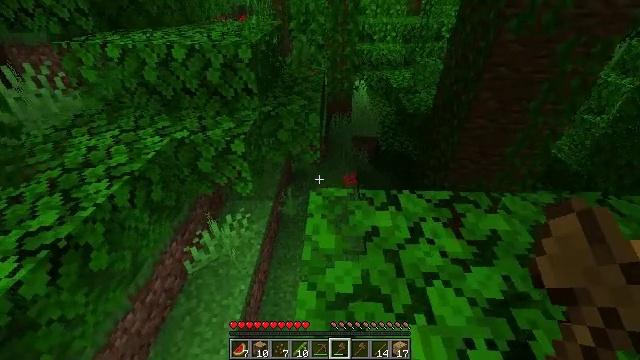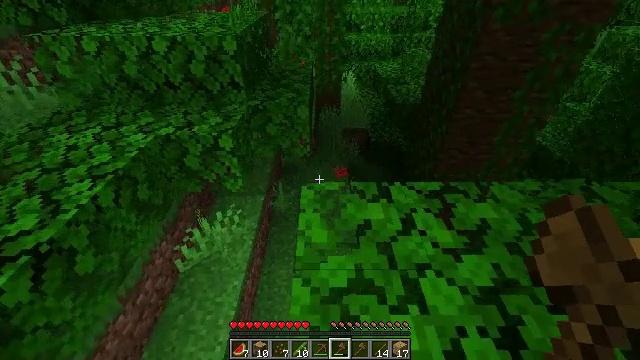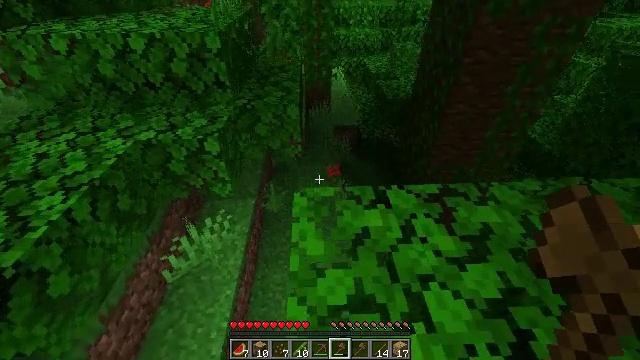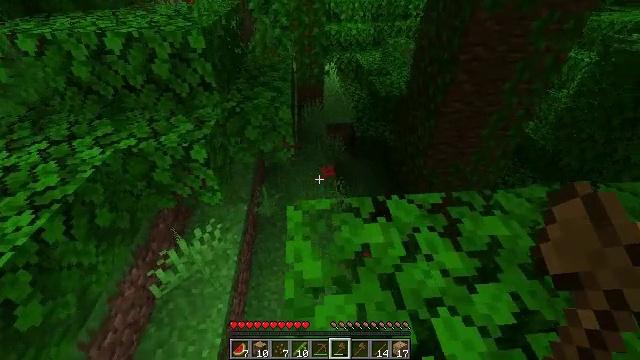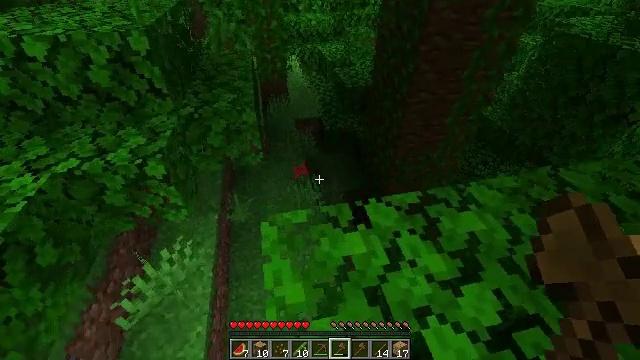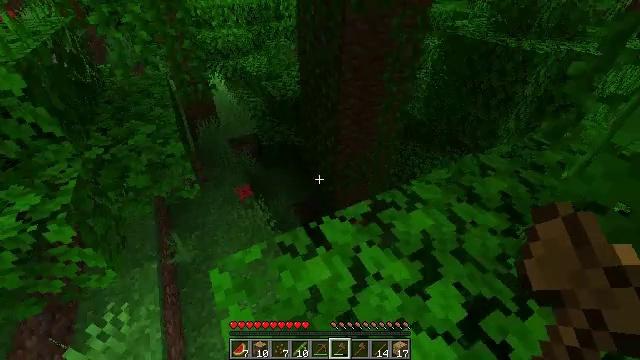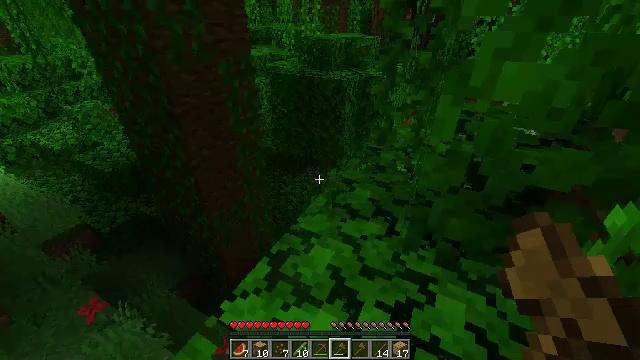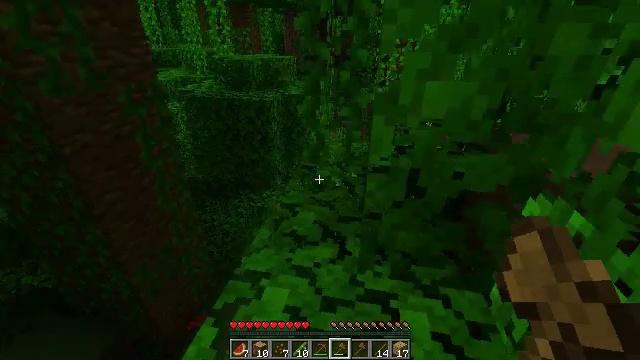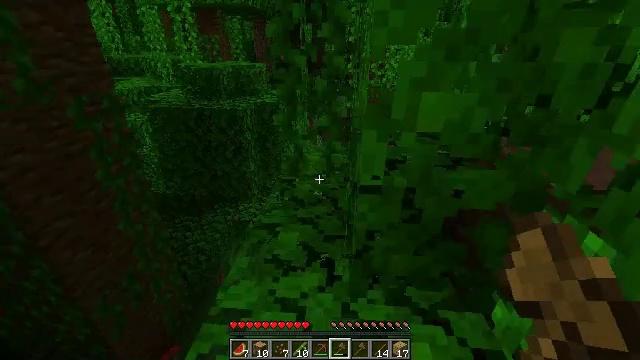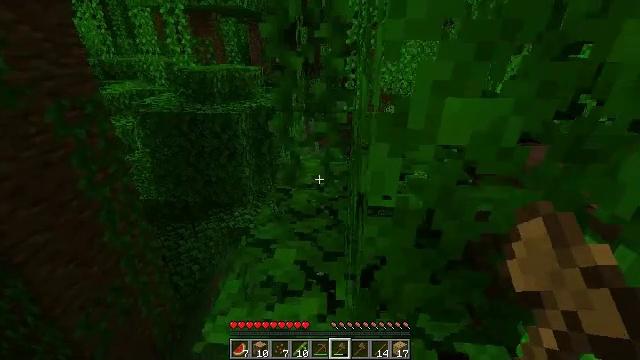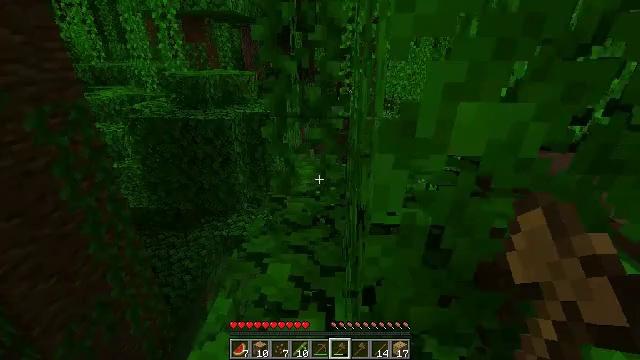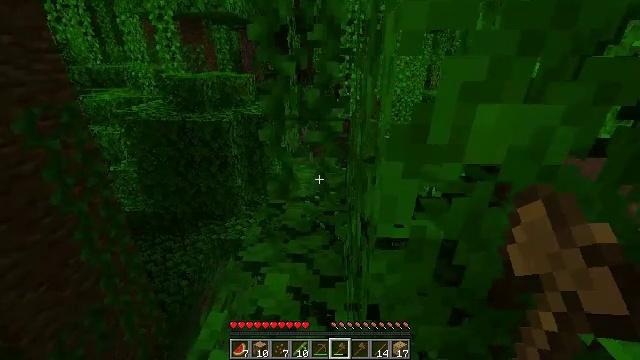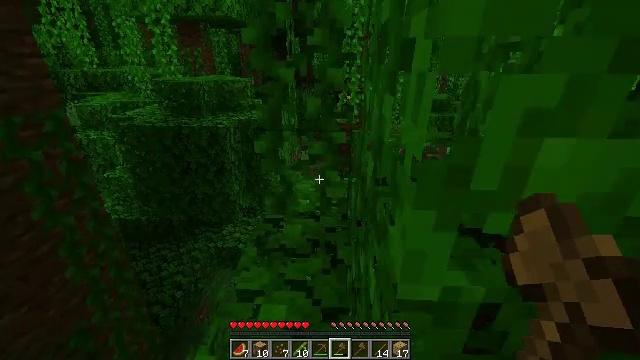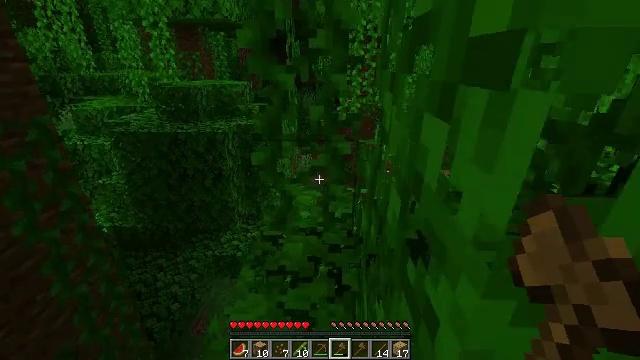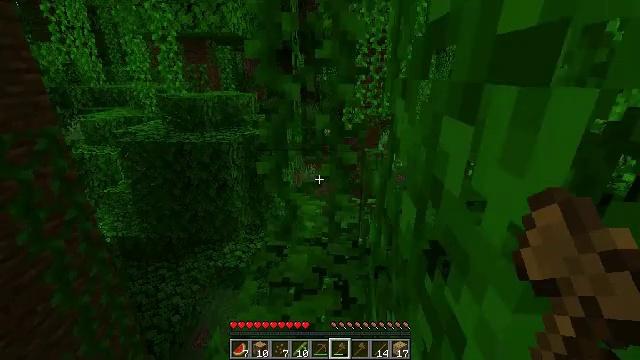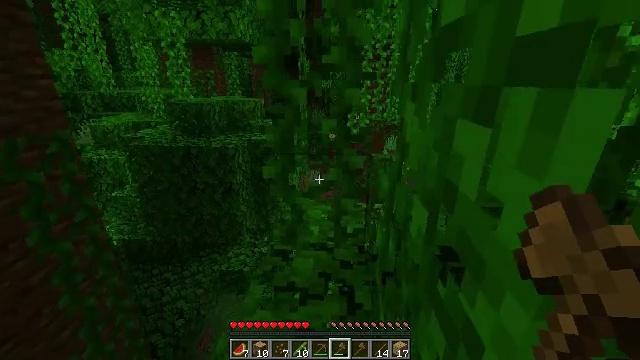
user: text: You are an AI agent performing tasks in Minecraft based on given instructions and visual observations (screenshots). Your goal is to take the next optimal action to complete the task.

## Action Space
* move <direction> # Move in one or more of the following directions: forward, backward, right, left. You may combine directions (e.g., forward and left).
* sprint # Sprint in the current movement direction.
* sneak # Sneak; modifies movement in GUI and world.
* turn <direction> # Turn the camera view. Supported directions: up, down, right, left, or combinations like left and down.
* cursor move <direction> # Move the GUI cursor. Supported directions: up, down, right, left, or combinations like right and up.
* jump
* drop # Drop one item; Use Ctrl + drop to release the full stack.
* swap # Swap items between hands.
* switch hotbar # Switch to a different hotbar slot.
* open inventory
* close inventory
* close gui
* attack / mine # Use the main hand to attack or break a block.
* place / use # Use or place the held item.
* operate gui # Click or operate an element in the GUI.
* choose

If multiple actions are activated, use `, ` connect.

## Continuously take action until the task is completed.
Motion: motion action
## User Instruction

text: Gather melon for food.
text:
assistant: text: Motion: move forward, turn right and down
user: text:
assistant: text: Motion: move forward, turn right and down
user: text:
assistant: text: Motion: move forward, turn right
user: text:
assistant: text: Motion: move forward, turn right and down
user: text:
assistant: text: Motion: move forward, turn right and up
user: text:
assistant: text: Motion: move forward, turn right and up
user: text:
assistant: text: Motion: move forward, turn right and up
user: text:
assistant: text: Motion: move forward, turn right and up
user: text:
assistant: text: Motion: move forward
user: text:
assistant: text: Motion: move forward, turn right
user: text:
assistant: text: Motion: move forward
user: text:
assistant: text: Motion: move forward
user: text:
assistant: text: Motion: move forward
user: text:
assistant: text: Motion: move forward, turn up
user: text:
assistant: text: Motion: move forward, turn left and up
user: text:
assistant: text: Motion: move forward and move left, turn left
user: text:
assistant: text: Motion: move forward and move left
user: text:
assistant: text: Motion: move forward and move left
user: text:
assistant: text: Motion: move forward and move left
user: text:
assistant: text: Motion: move forward and move right
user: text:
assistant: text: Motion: move forward and move right
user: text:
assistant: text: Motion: move forward and move right
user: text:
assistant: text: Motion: move forward and move right
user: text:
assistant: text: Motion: move forward and move right
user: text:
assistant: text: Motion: move forward and move right
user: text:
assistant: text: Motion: move forward
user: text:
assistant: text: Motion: move forward
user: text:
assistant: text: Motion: move forward
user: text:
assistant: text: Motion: move forward, turn right and down
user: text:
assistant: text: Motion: turn right and down